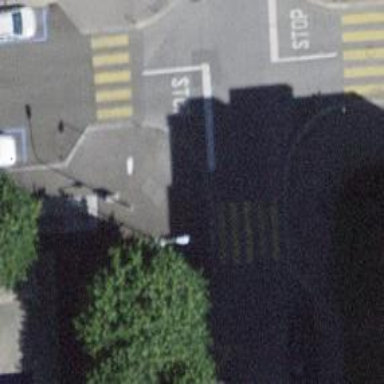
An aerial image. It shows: Uncontrolled crossing with choker traffic calming measures.